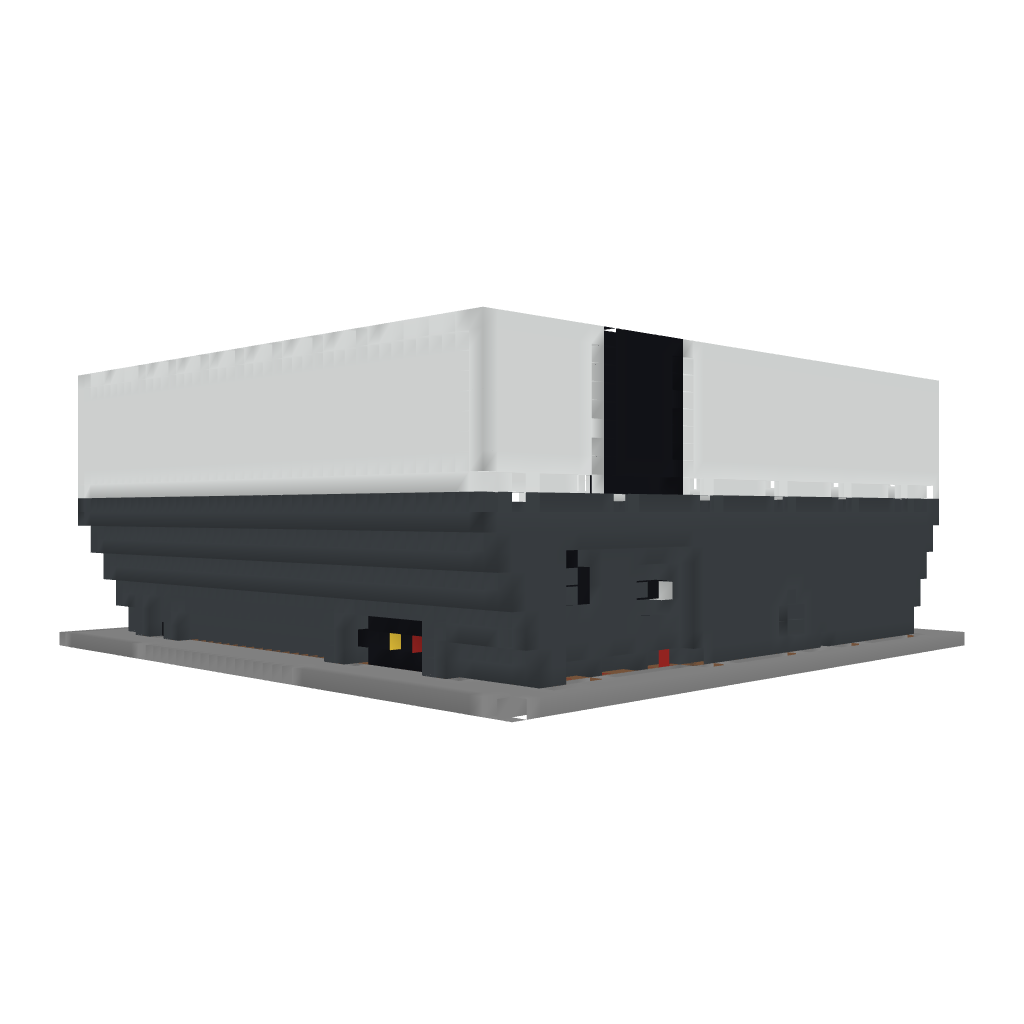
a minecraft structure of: CraftPimp Nintendo boyee